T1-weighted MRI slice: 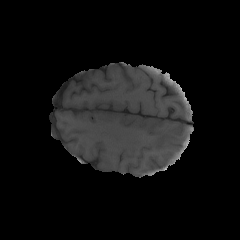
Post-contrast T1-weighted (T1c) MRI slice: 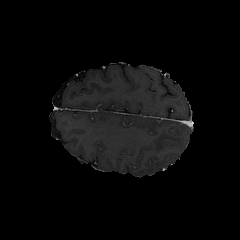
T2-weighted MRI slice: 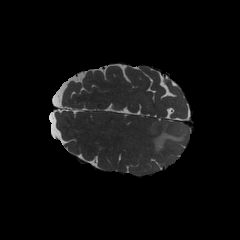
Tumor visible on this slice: yes